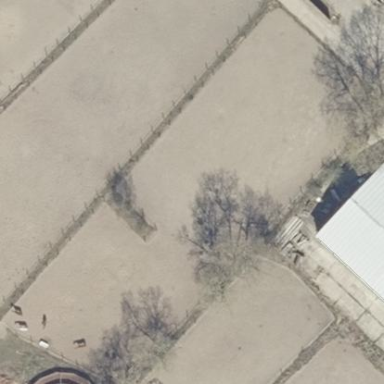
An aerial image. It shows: There is sandy equestrian pitch with fence around it.